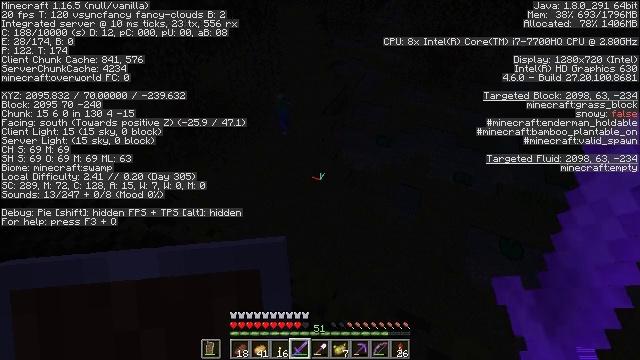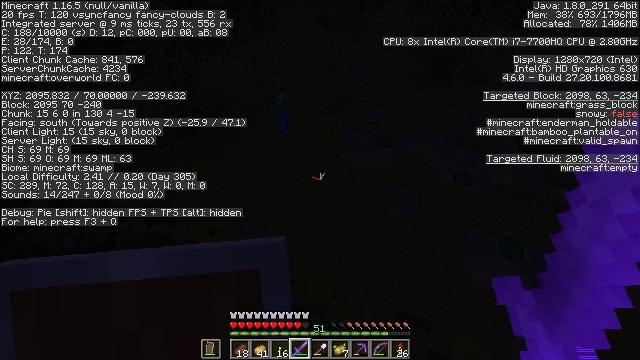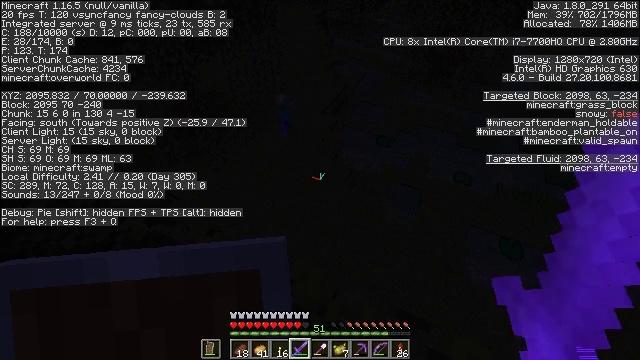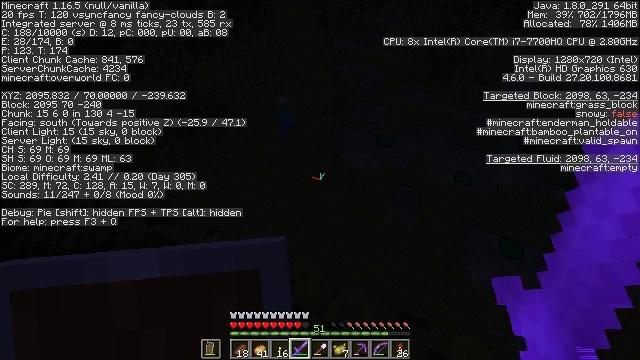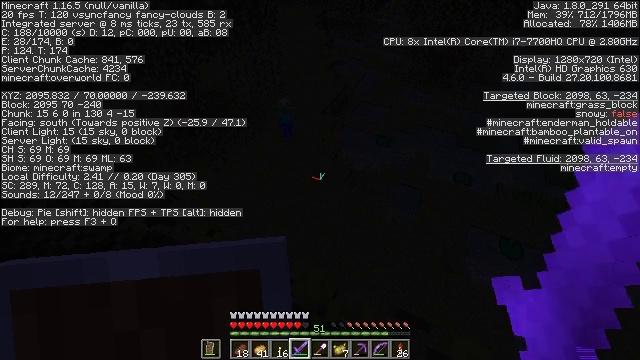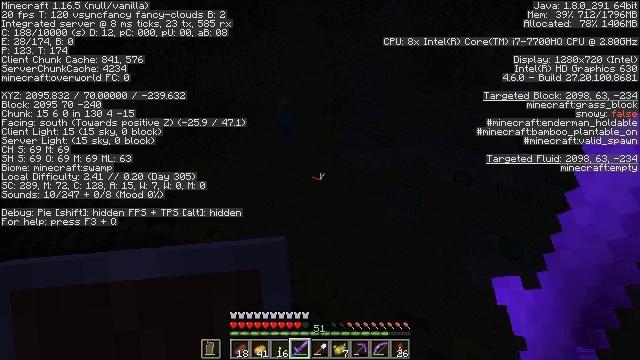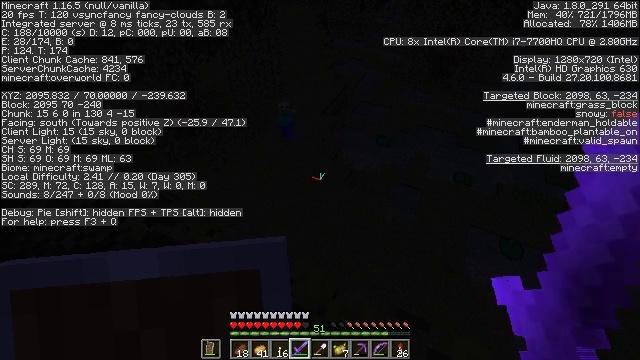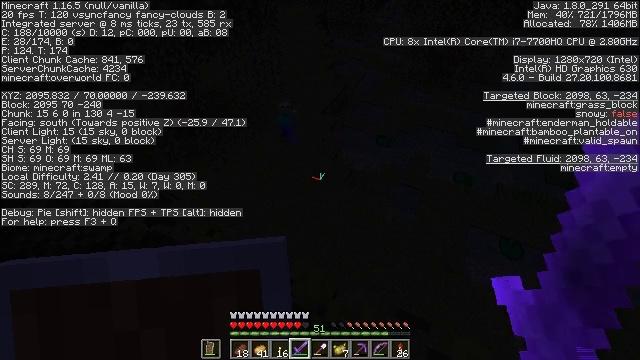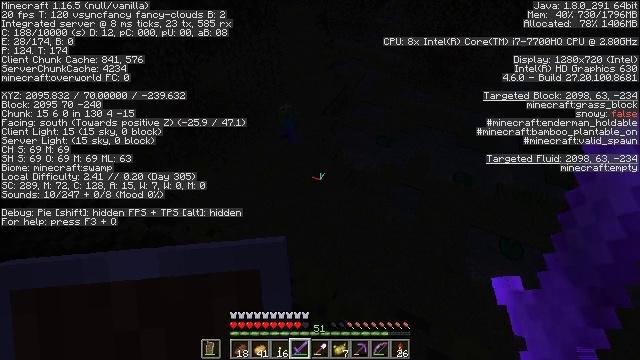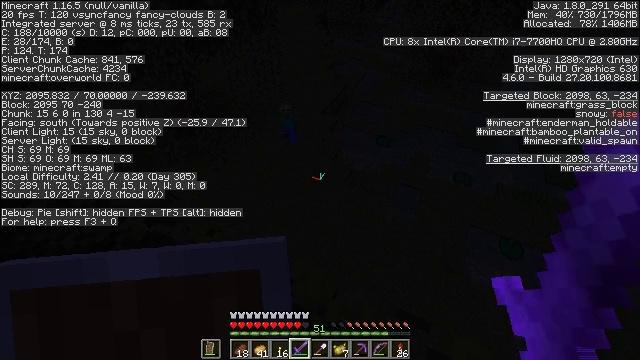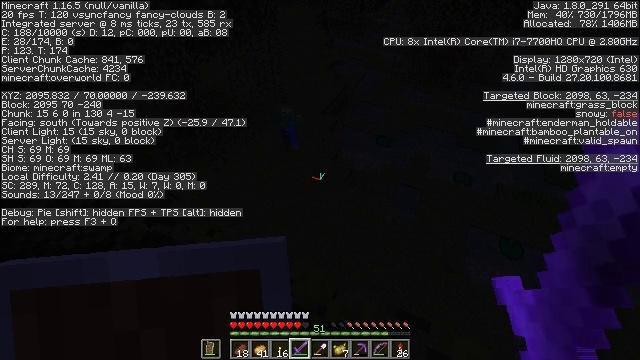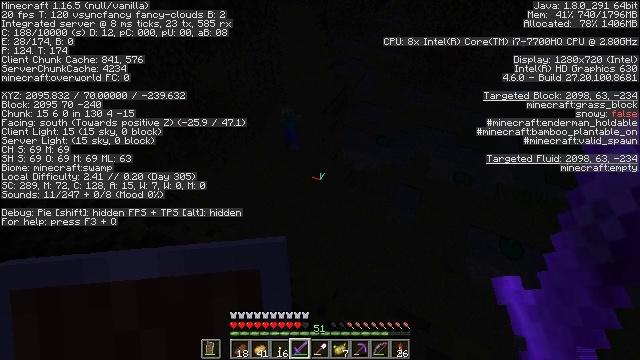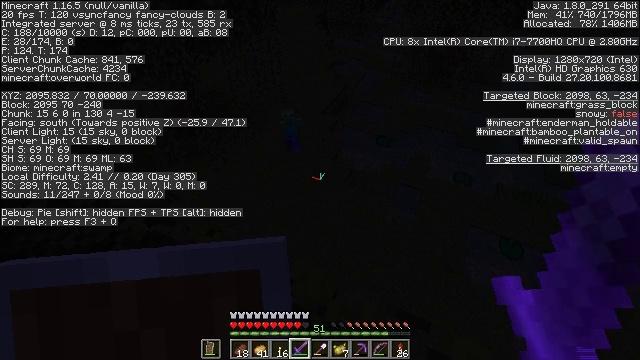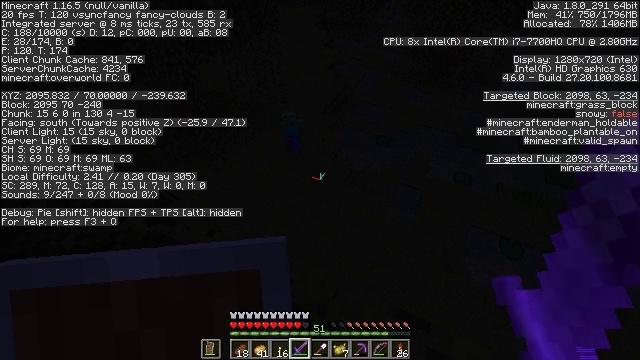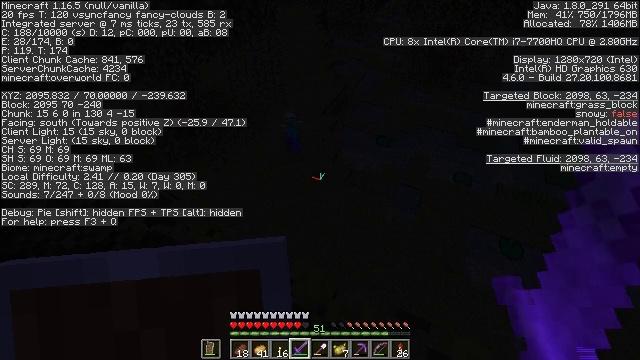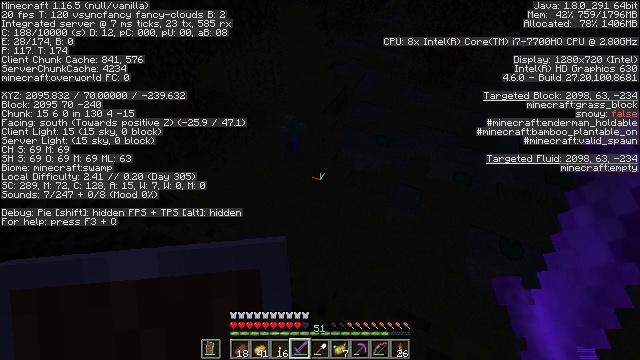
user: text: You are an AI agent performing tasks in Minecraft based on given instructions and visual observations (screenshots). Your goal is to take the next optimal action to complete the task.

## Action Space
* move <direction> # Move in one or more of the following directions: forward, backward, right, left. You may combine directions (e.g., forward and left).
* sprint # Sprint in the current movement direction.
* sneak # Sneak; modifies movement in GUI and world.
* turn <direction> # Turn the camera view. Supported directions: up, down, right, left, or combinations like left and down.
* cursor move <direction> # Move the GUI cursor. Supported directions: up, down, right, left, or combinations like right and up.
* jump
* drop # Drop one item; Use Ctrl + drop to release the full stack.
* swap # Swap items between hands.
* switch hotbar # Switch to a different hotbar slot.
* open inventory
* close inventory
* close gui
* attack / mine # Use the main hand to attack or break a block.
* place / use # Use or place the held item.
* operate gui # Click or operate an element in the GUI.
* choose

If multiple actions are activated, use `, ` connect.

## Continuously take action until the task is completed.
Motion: motion action
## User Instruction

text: Hunt mobs.
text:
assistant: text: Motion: no_op
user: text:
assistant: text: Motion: no_op
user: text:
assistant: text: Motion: no_op
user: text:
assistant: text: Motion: no_op
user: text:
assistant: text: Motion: no_op
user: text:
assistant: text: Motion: no_op
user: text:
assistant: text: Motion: no_op
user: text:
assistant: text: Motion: no_op
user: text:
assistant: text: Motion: no_op
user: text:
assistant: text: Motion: no_op
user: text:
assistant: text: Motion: no_op
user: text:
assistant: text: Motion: no_op
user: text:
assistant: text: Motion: no_op
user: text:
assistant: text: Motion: no_op
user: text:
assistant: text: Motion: no_op
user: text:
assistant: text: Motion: no_op
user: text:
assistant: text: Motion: no_op
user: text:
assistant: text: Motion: no_op
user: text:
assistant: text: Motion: no_op
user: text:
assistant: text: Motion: no_op
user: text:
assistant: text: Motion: no_op
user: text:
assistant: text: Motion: no_op
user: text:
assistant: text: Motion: no_op
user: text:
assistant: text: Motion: no_op
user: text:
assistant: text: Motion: no_op
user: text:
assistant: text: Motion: no_op
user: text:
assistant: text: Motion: no_op
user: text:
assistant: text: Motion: no_op
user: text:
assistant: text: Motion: no_op
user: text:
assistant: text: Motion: no_op